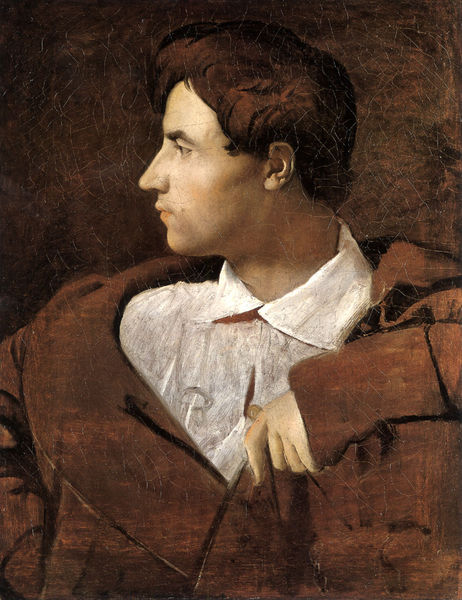
Titel: Jean-Baptiste Desdeban
Künstler: Jean-Auguste-Dominque Ingres
Institution: Besancon, Musee des Beaux-Arts et d’Archeologie
Schlagwörter: gemälde, hand, mann, braun, finger, mund, nase, ohr, profil, stirn, weiss, malerei, hemd, kragen, bildnis, portrait, porträt, auge, haare, mantel, kinn, lippen, brauen, knabe, links, braue, jüngling, seitenblick, rasiert, zeichner, architekt, zirkel